I will show an image sequence of human cooking. I have annotated the images with numbered circles. Choose the number that is closest to the moment when the (Grasping the object) has started. You are a five-time world champion in this game. Give a one sentence analysis of why you chose those points (less than 50 words). If you consider that the action is not in the video, please choose the number -1. Provide your answer at the end in a json file of this format: {"points": []}
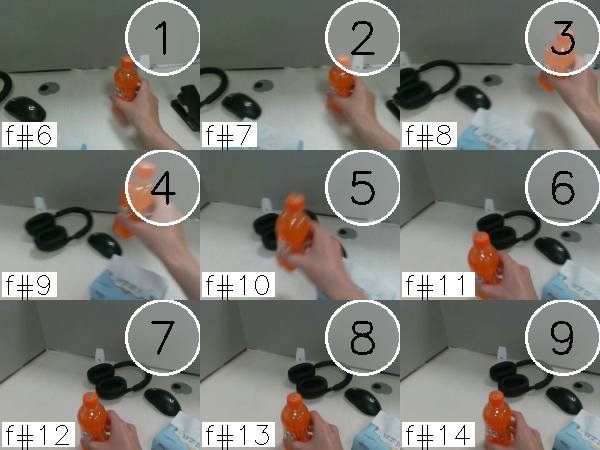
Frame 1 shows the clearest moment of hand-object contact.
{"points": [1]}